Question: I need to create a button in WPF that has a custom shape. Specifically, I want it to have rounded corners, like an ellipse. Here is a picture:

Only the black area should be a click target; the white area should be transparent.
How would I go about creating a button control in WPF that has such a custom shape? I know how to create a regular rectangular button, but not one with a rounded corner like this.
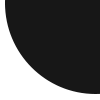
Answer: You could use a ControlTemplate to achieve that:
'''
<Style x:Key="ButtonStyle" TargetType="{x:Type Button}">
<Setter Property="Background" Value="Black"/>
<Setter Property="Template">
<Setter.Value>
<ControlTemplate TargetType="{x:Type Button}">
<Path Fill="{TemplateBinding Background}"
Data="M 0,0 A 100,100 90 0 0 100,100 L 100,100 100,0" />
</ControlTemplate>
</Setter.Value>
</Setter>
</Style>
'''
Than you apply it to the button:
'''
<Button Style="{StaticResource ButtonStyle}"/>
'''
If you need some references to draw the "Path" check <URL> MSDN link.
To show the content you should use a ContentPresenter, something like this:
'''
<Style x:Key="ButtonStyle" TargetType="{x:Type Button}">
<Setter Property="Background" Value="Black"/>
<Setter Property="HorizontalAlignment" Value="Center"/>
<Setter Property="VerticalContentAlignment" Value="Center"/>
<Setter Property="Template">
<Setter.Value>
<ControlTemplate TargetType="{x:Type Button}">
<Grid>
<Path Fill="{TemplateBinding Background}"
Data="M 0,0 A 100,100 90 0 0 100,100 L 100,100 100,0" />
<ContentPresenter VerticalAlignment="{TemplateBinding VerticalContentAlignment}"
HorizontalAlignment="{TemplateBinding HorizontalAlignment}"/>
</Grid>
</ControlTemplate>
</Setter.Value>
</Setter>
</Style>
'''
In the button:
'''
<Button Style="{StaticResource ButtonStyle}" Foreground="White">
test
</Button>
'''